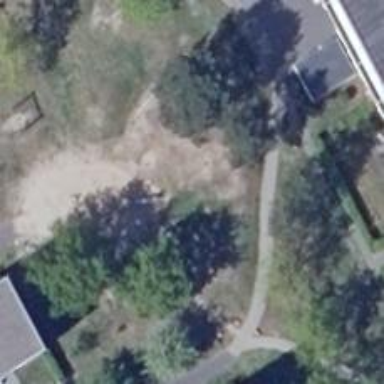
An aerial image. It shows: Playground with swings.